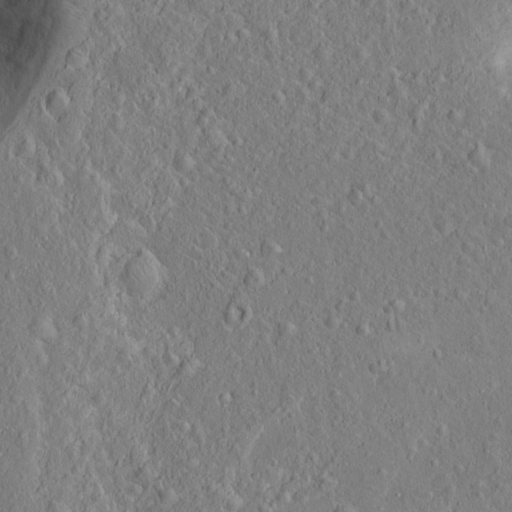
Objects detected: cone